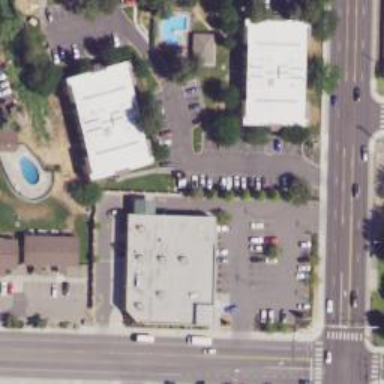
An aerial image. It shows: Pharmacy providing healthcare services.